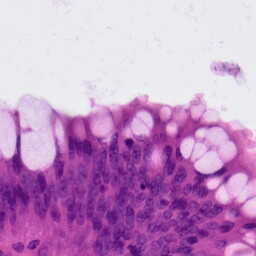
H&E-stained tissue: Colon